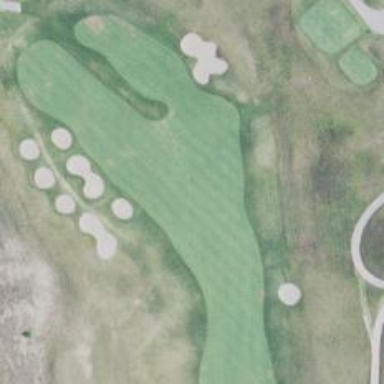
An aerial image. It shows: Grassy area designated as golf fairway.